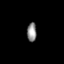
Tissue: lung
Cell type: T cells
Senescence score: 0.2246
Nuclear area (px): 179
Mean DAPI intensity: 139.659